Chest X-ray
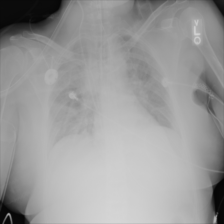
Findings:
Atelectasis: negative
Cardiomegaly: negative
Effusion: negative
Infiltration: negative
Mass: negative
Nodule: negative
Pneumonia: negative
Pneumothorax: negative
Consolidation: negative
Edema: negative
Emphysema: negative
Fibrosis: negative
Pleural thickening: negative
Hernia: negative